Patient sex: M
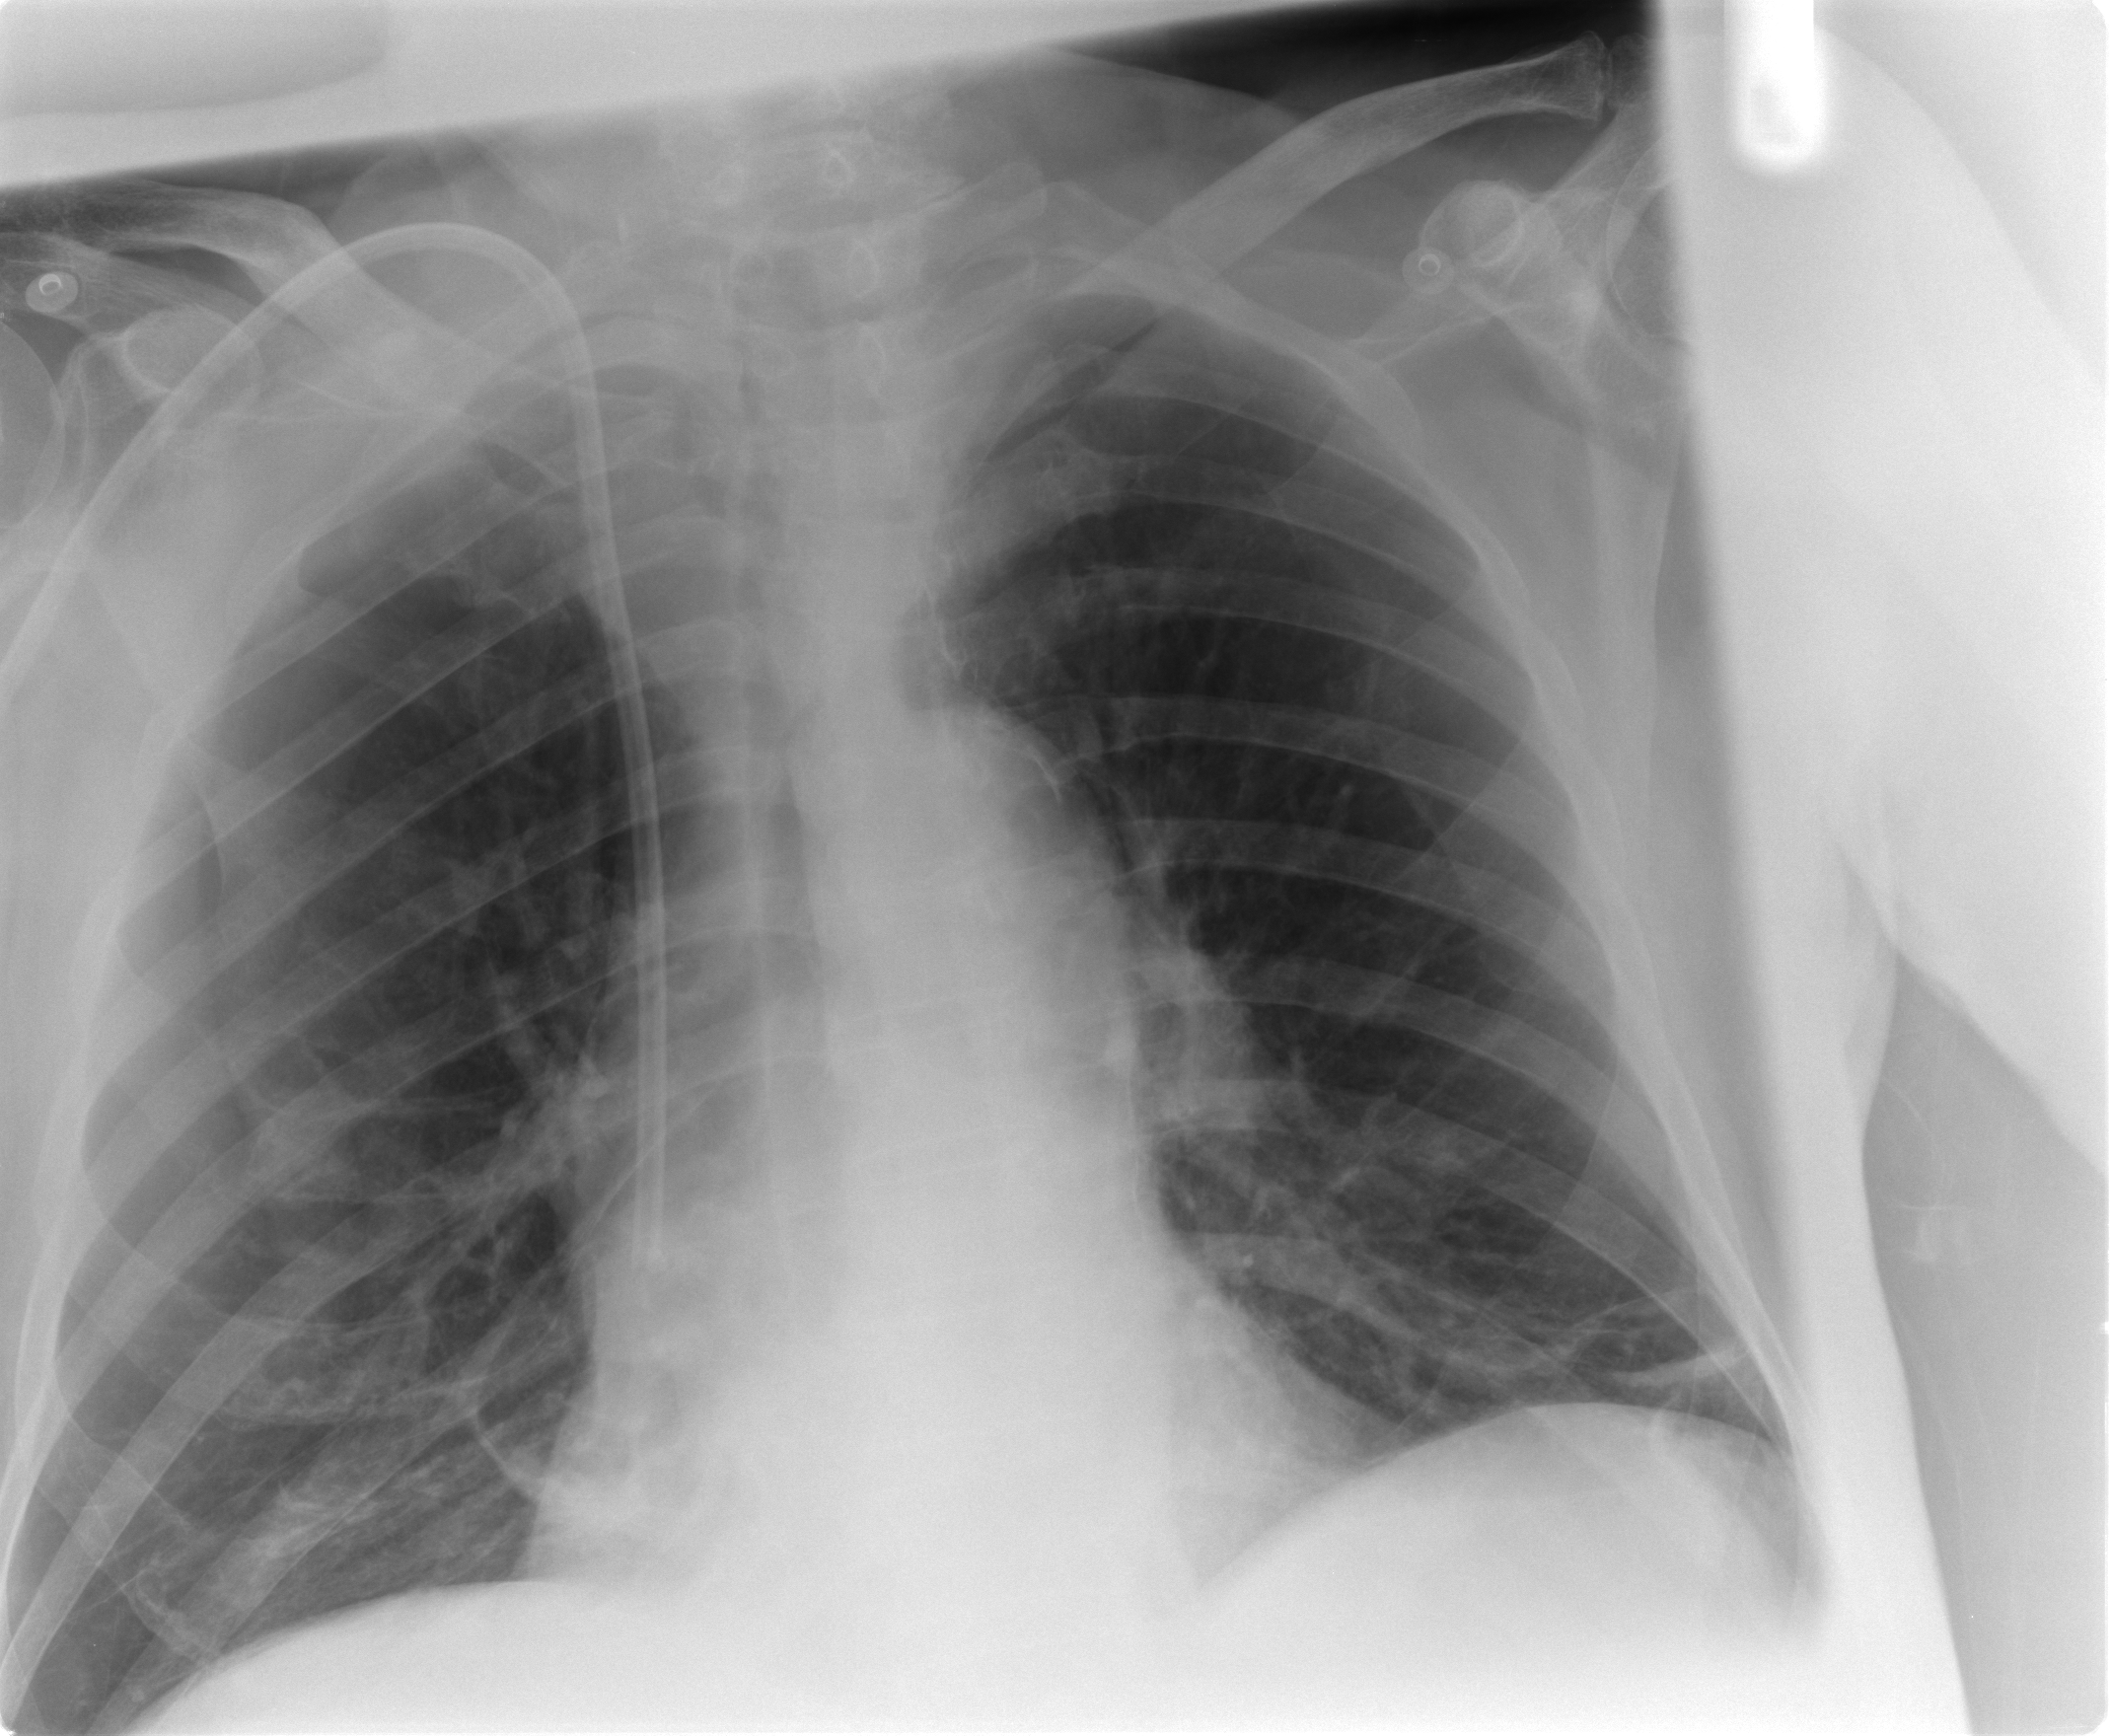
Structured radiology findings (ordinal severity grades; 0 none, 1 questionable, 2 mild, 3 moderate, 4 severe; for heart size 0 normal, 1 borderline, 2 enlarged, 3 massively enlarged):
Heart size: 0
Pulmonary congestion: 0
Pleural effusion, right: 0
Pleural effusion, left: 0
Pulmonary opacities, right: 0
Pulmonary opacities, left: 0
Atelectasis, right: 2
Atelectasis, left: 2